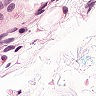
Metastatic tissue present: no